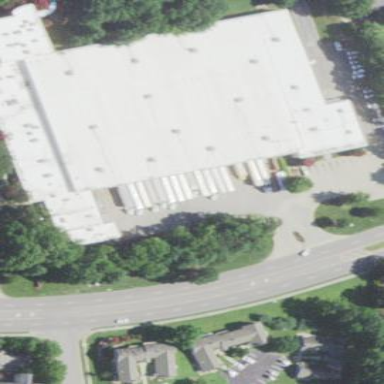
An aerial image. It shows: Commercial building.